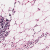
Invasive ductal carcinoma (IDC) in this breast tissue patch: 1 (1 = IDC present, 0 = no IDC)